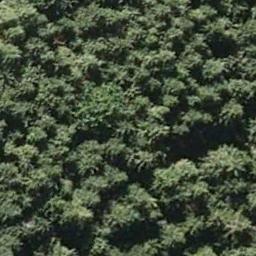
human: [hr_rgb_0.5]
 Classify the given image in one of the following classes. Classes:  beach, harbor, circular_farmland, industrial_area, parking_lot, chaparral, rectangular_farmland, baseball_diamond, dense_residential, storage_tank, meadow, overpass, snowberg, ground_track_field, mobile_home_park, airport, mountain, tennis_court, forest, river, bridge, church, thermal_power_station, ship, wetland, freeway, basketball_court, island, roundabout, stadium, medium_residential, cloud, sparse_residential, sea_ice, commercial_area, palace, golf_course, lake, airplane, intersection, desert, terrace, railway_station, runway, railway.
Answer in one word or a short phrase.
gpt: forest